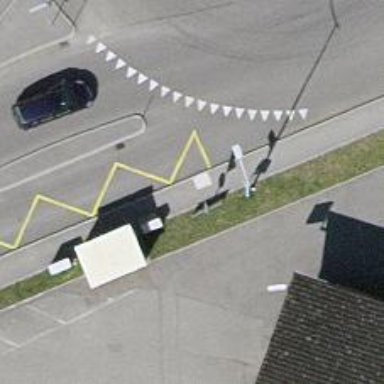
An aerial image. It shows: Bus stop with shelter. It is platform for public transport.